Question: I logged into my account on Bluehost using SSH and I got an unusual prompt.
I expected it to show the directory and a typical prompt but instead got some 'bash'.

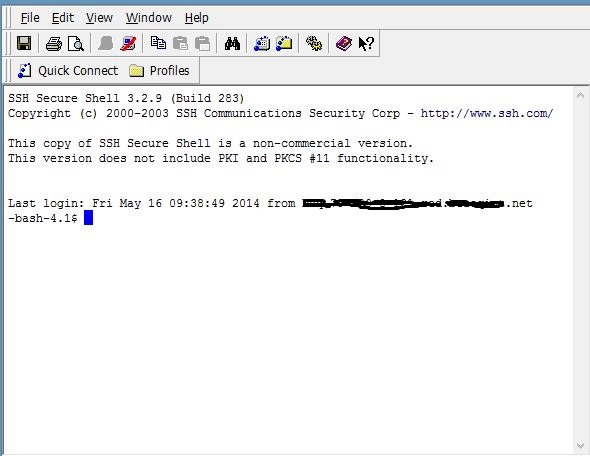
Answer: What you're seeing is the default bash prompt. This is what you get when the distro doesn't provide a better one in '/etc/profile' or similar. You can get it on any platform by ignoring the environment and config files:
'''
env -i bash --norc
'''
To get the 'user@host:dir$' prompt that Debian and derived distros use, you can add
'''
export PS1='\u@\h:\w\$ '
'''
to your '.bash_profile'